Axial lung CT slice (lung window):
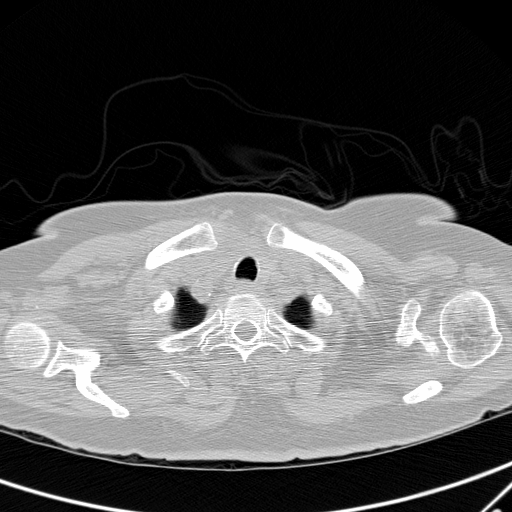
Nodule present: no